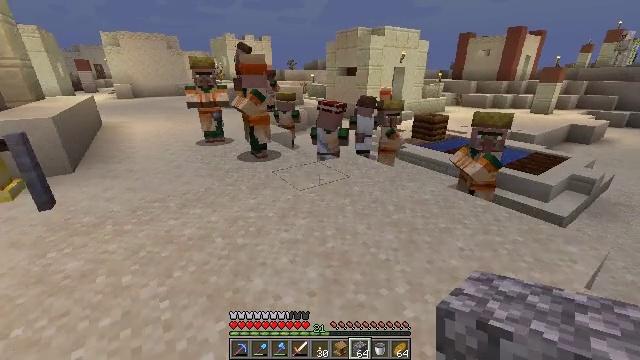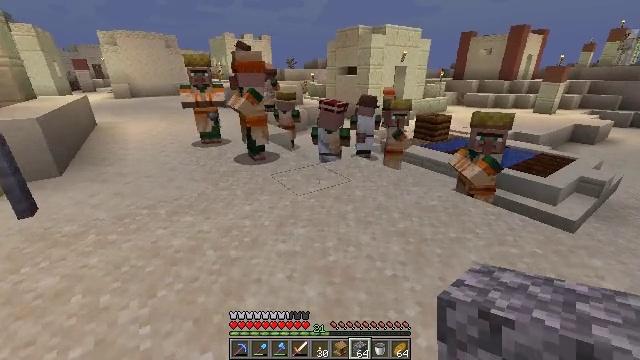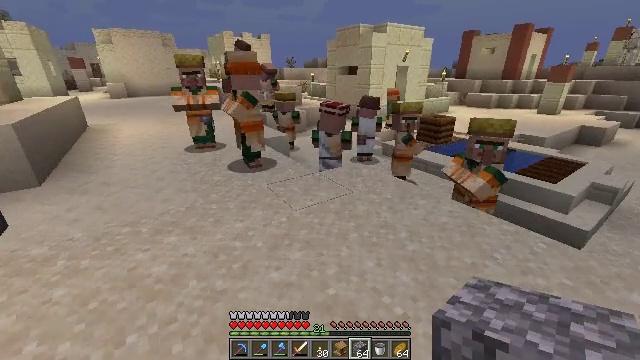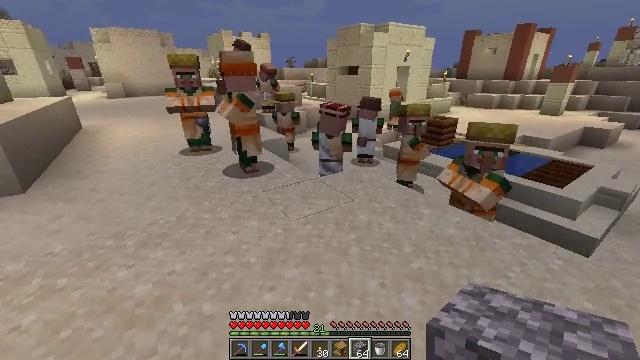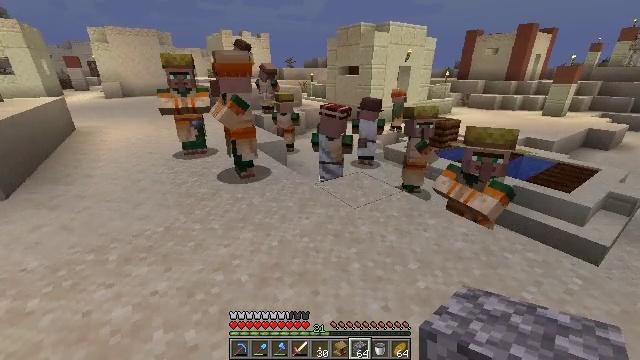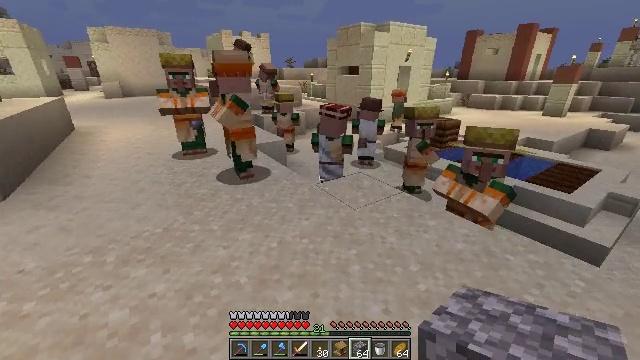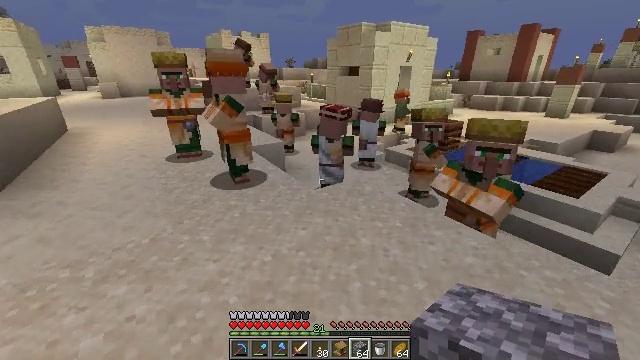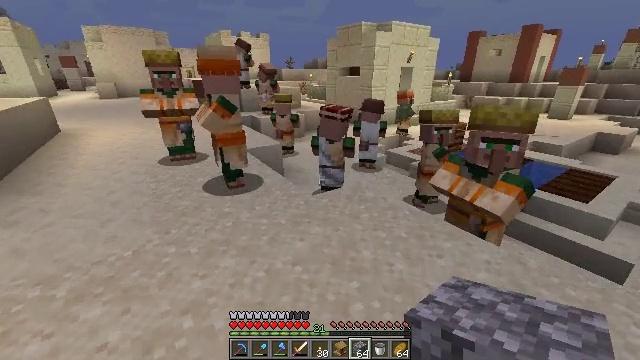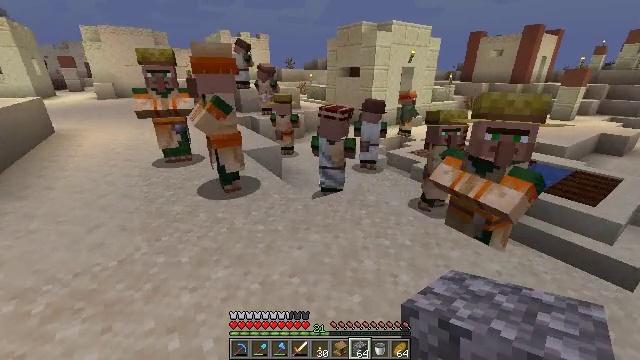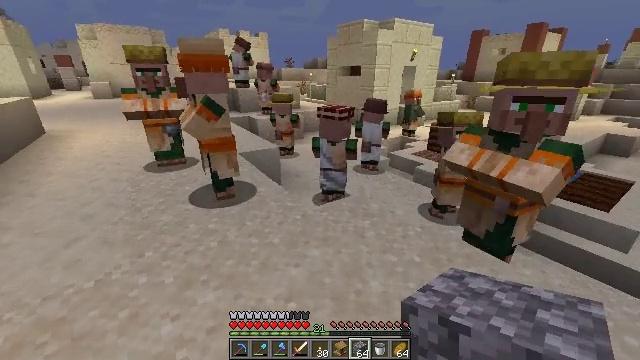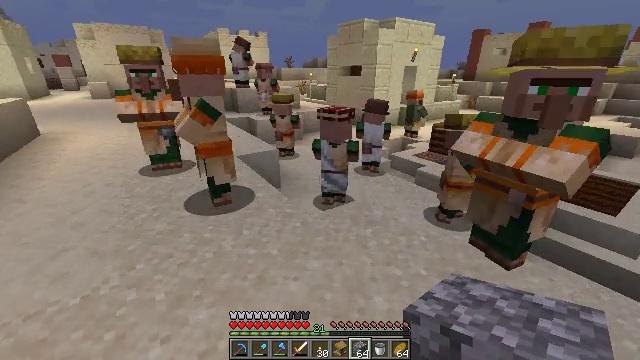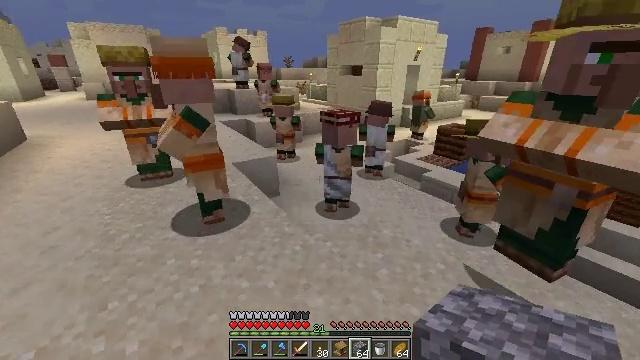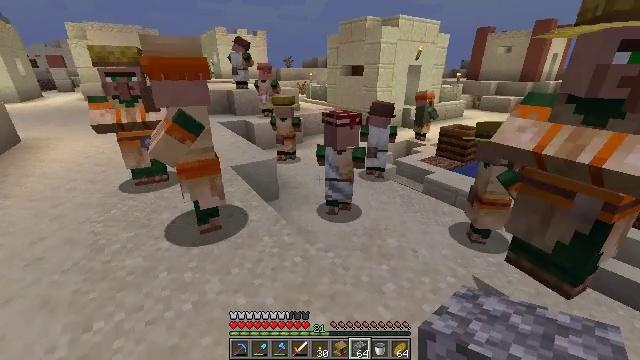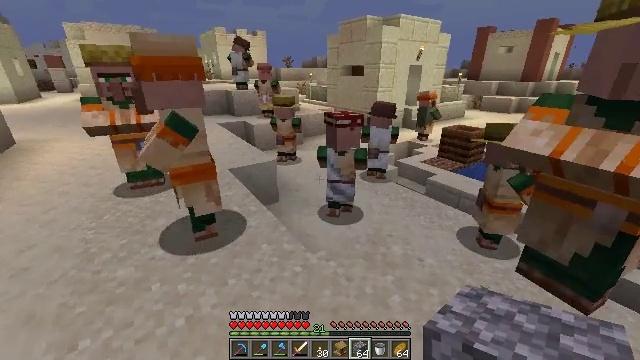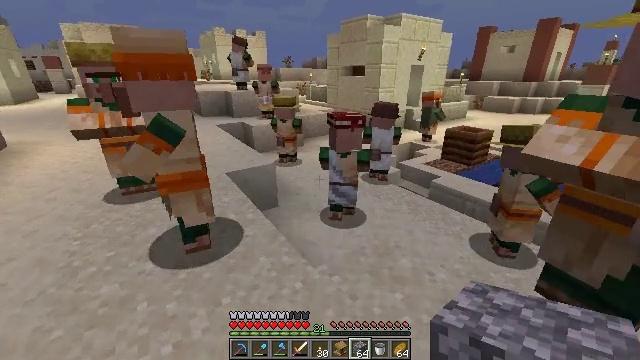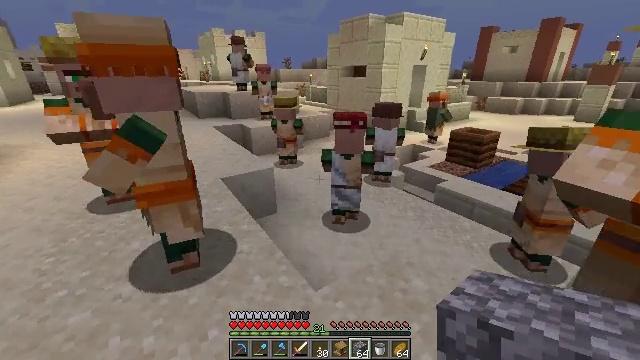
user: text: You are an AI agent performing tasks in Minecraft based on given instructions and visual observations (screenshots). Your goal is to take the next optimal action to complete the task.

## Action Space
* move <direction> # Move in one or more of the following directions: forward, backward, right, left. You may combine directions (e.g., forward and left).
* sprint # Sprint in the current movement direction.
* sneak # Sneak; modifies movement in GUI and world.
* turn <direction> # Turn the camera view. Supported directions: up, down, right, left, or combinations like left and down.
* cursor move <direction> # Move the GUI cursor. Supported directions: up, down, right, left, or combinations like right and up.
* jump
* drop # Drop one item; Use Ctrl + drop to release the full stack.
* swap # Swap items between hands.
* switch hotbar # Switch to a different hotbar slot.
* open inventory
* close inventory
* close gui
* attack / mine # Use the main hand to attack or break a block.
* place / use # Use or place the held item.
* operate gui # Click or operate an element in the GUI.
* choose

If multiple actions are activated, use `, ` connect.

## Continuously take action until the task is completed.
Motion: motion action
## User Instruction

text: Gather smooth sandstone from desert temples or structures.
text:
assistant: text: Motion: move forward
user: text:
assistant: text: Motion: move forward
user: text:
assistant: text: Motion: move forward
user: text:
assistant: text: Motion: move forward
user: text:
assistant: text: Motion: move forward
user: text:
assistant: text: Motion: move forward
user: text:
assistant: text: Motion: move forward
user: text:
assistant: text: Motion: move forward
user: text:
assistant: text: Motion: move forward
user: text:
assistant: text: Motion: move forward
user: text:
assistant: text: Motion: move forward
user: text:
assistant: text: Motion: move forward
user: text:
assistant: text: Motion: move forward
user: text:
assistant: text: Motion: move forward
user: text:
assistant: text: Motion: move forward
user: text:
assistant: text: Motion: move forward
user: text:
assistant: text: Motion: move forward
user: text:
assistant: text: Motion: move forward
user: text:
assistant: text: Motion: no_op
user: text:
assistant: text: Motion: no_op
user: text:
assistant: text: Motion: no_op
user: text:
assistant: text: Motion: no_op
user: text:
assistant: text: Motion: no_op
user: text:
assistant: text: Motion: no_op
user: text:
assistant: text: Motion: no_op
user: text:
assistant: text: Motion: no_op
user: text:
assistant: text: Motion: no_op
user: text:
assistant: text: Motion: move forward
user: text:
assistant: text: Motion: move forward
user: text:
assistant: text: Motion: move forward